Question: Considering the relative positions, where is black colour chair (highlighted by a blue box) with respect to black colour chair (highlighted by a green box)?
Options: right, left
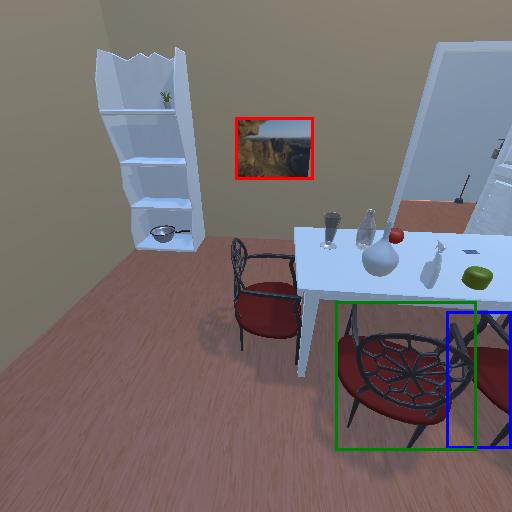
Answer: right